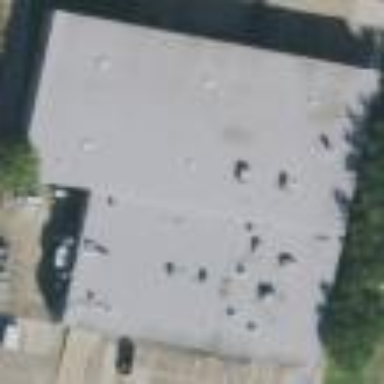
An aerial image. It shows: Warehouse.